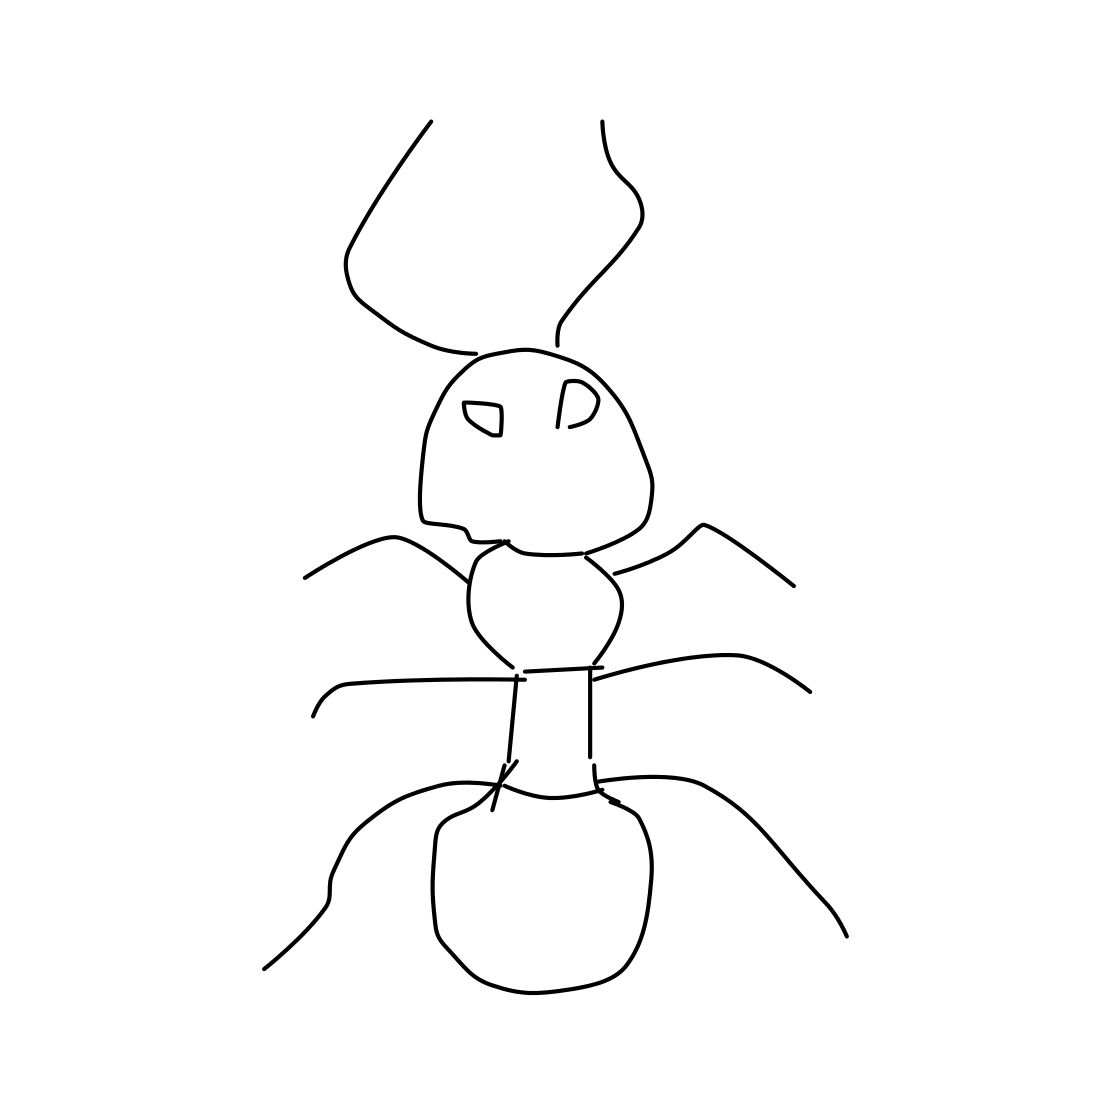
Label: ant